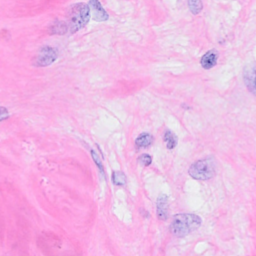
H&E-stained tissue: Breast